Aerial crown-view tile of a tropical tree (Barro Colorado Island, Panama), acquired 20250217:
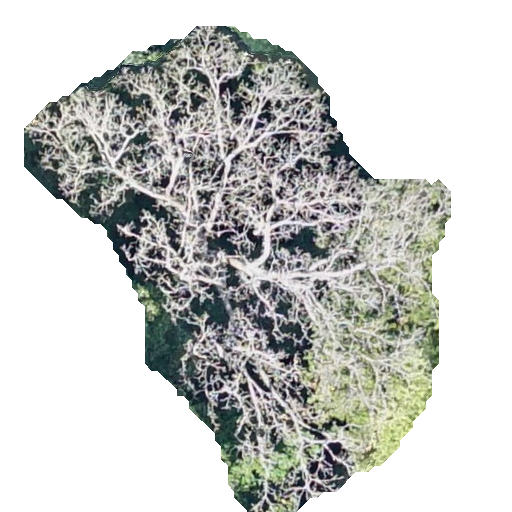
Species: Tabebuia rosea
GBIF accepted scientific name: Tabebuia rosea
Crown area: 181.559 m²